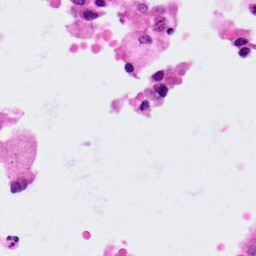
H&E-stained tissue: Lung